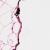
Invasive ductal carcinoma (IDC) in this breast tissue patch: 0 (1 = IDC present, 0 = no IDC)